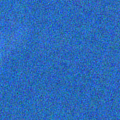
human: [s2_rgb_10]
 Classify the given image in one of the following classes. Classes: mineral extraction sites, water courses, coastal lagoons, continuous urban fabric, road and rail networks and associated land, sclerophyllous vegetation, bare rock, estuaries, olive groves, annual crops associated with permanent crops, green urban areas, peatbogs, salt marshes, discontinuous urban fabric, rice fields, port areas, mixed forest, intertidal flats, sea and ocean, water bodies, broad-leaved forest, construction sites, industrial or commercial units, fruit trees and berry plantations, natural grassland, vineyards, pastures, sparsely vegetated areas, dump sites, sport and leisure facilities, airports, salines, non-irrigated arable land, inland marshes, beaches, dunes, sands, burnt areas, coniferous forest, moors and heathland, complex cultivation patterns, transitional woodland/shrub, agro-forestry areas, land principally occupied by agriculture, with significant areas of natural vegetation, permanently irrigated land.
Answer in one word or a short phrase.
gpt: sea and ocean